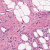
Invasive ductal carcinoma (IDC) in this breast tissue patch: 0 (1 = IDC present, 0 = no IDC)